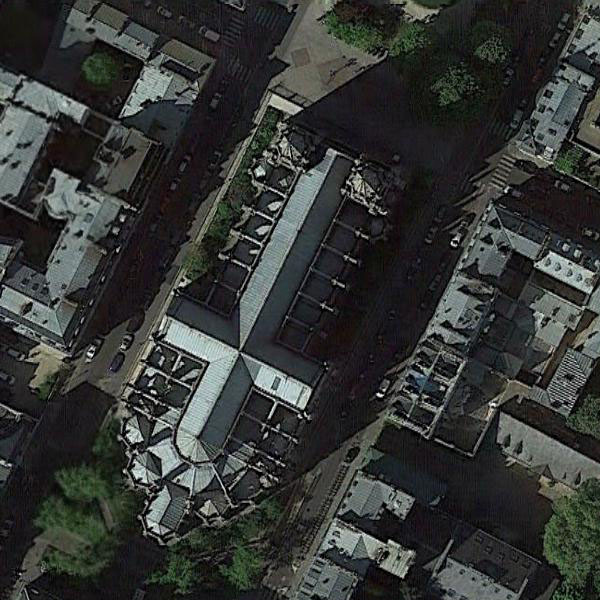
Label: Church